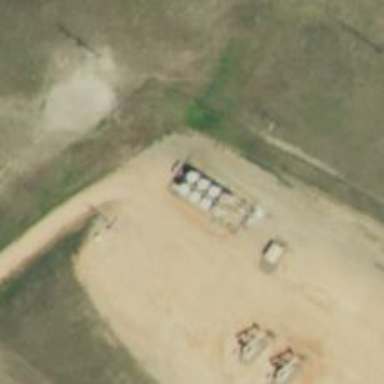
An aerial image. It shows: Storage tank with man-made structure.